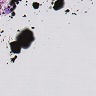
Metastatic tissue present: no